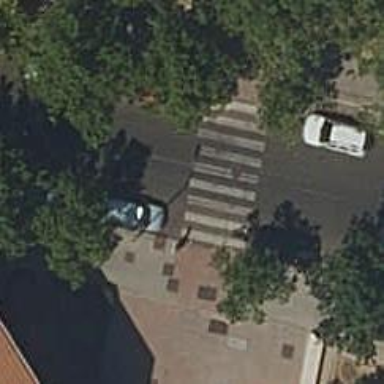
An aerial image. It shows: Pedestrian road.